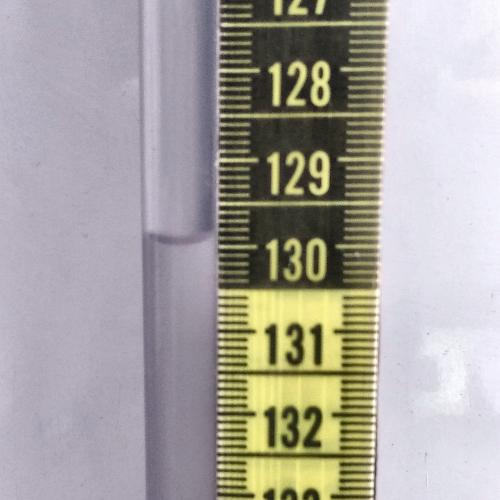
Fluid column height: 129.9 cm